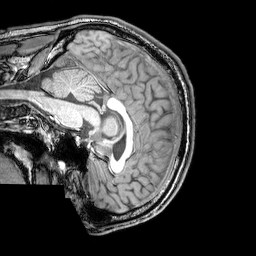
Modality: T1w
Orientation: sagittal
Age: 24
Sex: male
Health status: healthy
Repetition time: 0.081 s
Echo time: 0.037 s